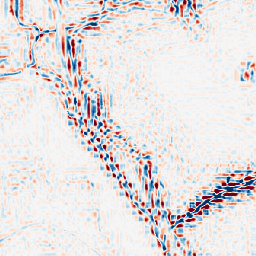
Category: wavelet
Decomposition family: wavelet_reverse_biorthogonal
Decomposition parameters: wavelet: rbio3.5
level: 3
Upsampling method: bilinear
Upsampling parameters: scale: 4
Upsampling scale: 4